Question: I am trying to create an access_token for my API, but I have problem that show this message:
'''
"error": "invalid_client",
"error_description": "Client authentication failed",
"message": "Client authentication failed"
'''
This my request data:
'''
{
"username":"neal.jacobi@example.org",
"password":"test1234",
"grant_type":"password",
"client_id": "2",
"client_secret":"jScq3DMMeZctypnYb7f1ClEHyzybwTK1Yisqo09E"
}
'''
This my oauth_clients table:

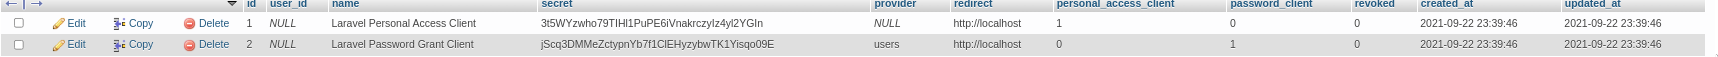
Answer: You try to add 'scope' in your request data.
'''
{
"username":"neal.jacobi@example.org",
"password":"test1234",
"grant_type":"password",
"client_id": "2",
"client_secret":"jScq3DMMeZctypnYb7f1ClEHyzybwTK1Yisqo09E",
"scope" => ""
}
'''
If you have any problems, tell me.